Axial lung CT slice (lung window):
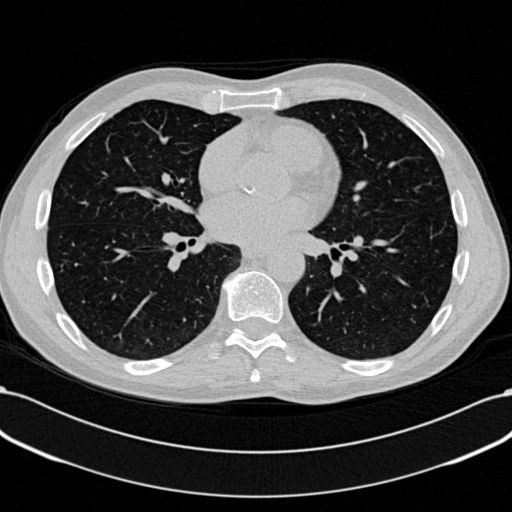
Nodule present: no